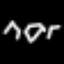
Label: diamond